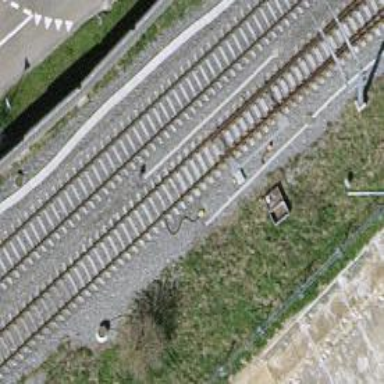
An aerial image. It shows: Railway switch.